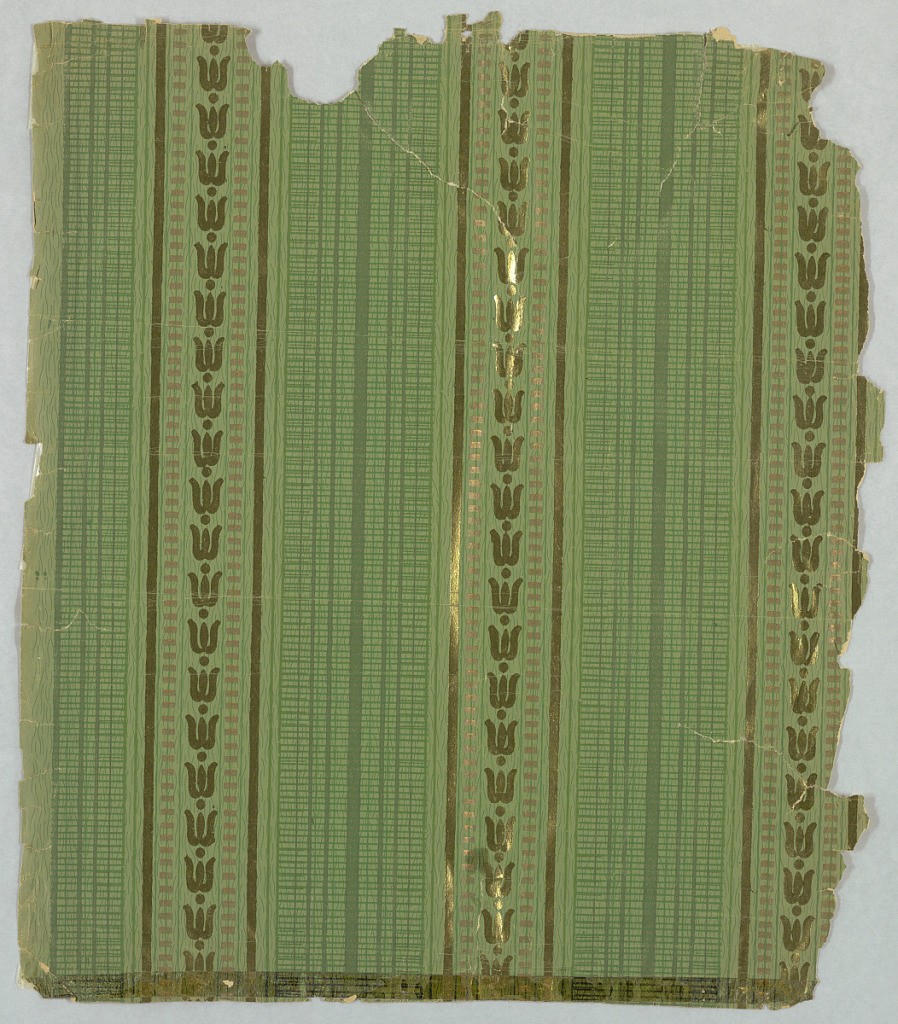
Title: Sidewall
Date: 1880–1900
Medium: Machine-printed paper
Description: On green grass-patterned ground, alternating stripe consisting of reflective gold bellflower motif, horizontal reflective bronze rectangles and reflective gold stripes; dark green and green pin stripes alternate with lighter gold and bronze stripes between primary stripes.